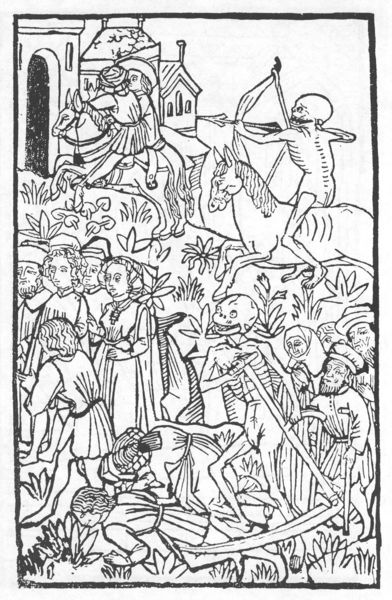
Titel: Der Ackermann aus Böhmen
Schlagwörter: kampf, weiß, frauen, menschen, stadt, hut, hüte, männer, schwarz, zeichnung, gebäude, gras, haus, wiese, leute, alte, mord, tod, tot, häuser, pflanzen, pferd, pferde, reiter, mähne, reiten, holzschnitt, liegen, bogen, dorf, crowd, gathering, men, people, soldiers, white, women, black, figures, group, old, symbolism, woman, kopftuch, print, tor, buch, burg, rippen, druck, sichel, stich, seite, schwarzweiß, tote, mäntel, ritter, skelett, totenkopf, sterben, horses, man, mittelalter, building, field, hill, house, peasant, young, houses, death, töten, grass, plants, drawing, paper, black and white, castle, animals, army, etching, line, sketch, battle, beard, pfeil, sense, dead, door, meadow, city, human, historical, ink, buildings, art, medieval, lines, war, krücke, horse, mähen, figure, sensenmann, humans, pfeil und bogen, pest, arrow, bow, scythe, skeleton, kill, bodies, bone, bones, skeletons, skull, mane, middle ages, killing, plague, horseman, riders, dying, spear, donkey, mule, shooting, bow and arrow, harvest, reaper, line drawing, wood cut, grim reaper, contours, rips, grim, archer, archery, medeval, balck and white, peasent, mortality, horce, syche, sycthe, famine, bookplate, black death, purge, skelton, pheasent, pursuing